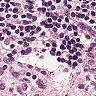
Metastatic tissue present: no